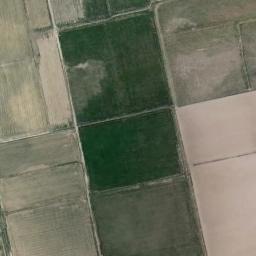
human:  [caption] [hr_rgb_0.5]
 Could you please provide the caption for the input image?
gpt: More than ten neatly arranged green, Khaki and light brown mixed farmlands of varying sizes .

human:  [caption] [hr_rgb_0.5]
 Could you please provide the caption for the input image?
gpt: There are many neat rows of rectangular farmlands .

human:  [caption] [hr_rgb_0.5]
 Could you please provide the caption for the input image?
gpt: There are some green and bare rectangular farmland .

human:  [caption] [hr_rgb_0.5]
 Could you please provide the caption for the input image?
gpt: Some rectangular farmlands of different colors are neatly arranged on the ground .

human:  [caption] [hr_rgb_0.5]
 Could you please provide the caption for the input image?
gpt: There are several green rectangular farmlands and yellow ones .